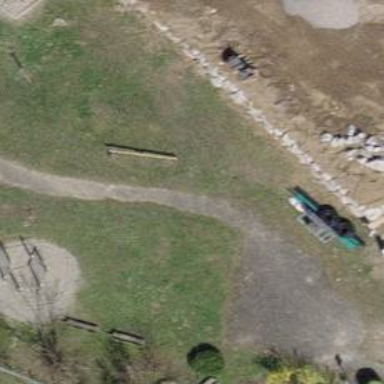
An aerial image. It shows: Seesaw in the playground.